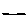
Label: line